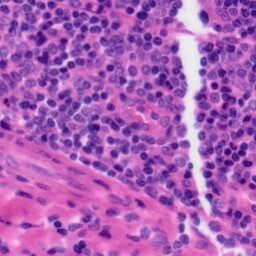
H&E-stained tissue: Tonsil